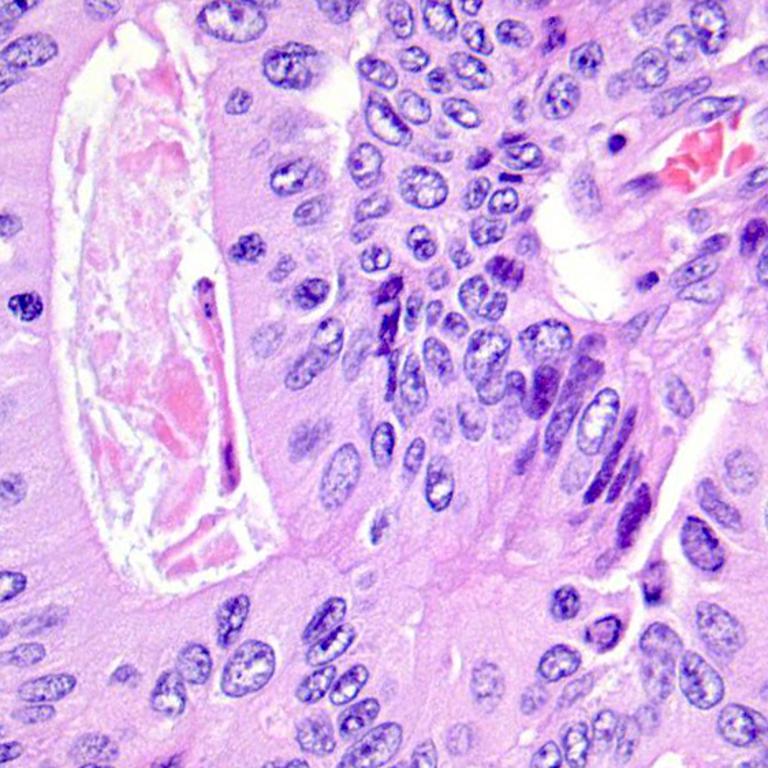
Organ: colon
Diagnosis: adenocarcinomas